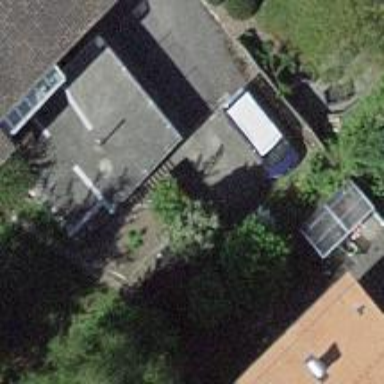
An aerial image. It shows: Group of garages.